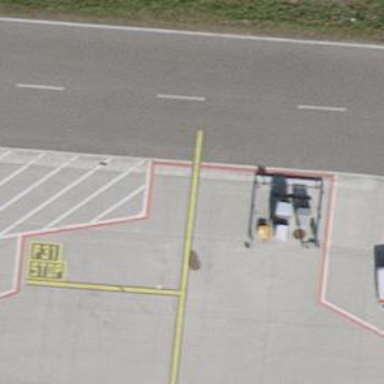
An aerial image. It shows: Airport parking position.